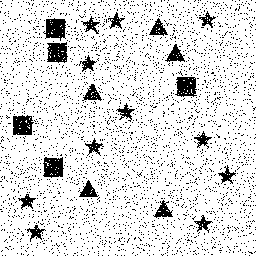
Squares: 5
Triangles: 5
Stars: 11
Total shapes: 21